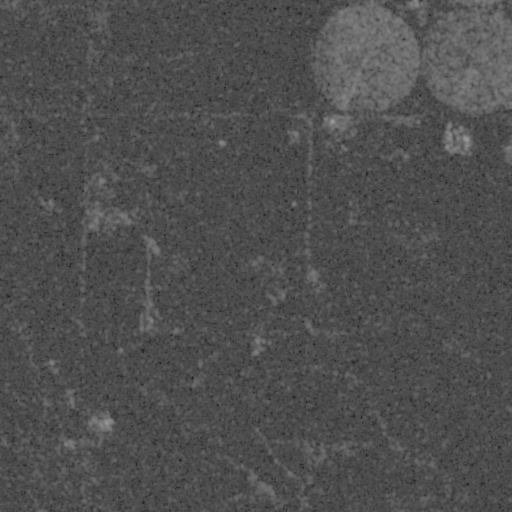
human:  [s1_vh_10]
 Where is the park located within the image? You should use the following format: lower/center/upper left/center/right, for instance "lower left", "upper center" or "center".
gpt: The park is located in the upper center of the image.
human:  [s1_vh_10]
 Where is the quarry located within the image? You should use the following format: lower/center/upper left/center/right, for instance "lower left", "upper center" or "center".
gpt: There is no quarry in the image.

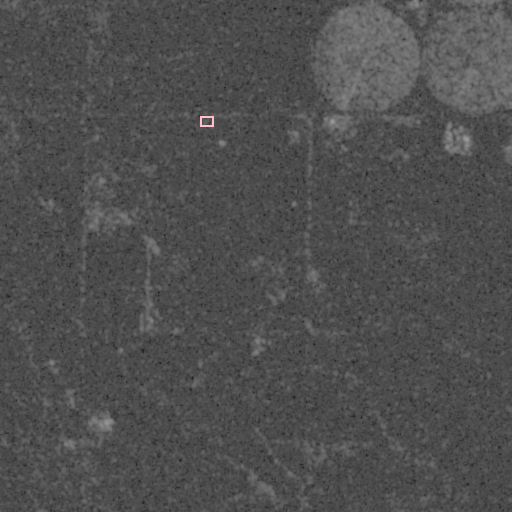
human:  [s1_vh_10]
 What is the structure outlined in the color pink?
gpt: The structure outlined in pink is a park.
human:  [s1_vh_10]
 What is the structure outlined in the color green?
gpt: There is no green outline.